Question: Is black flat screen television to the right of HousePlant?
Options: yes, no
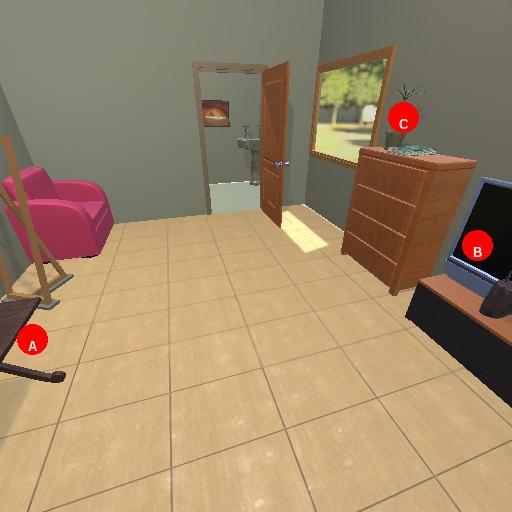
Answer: yes